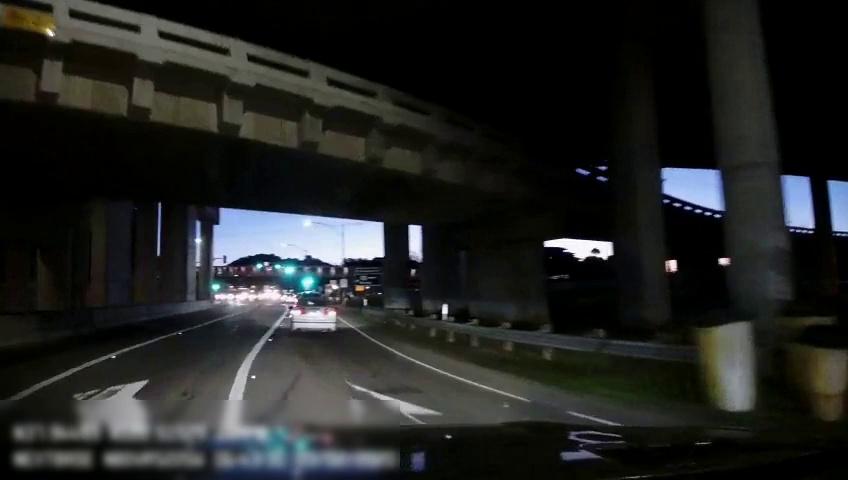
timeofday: Night
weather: Other
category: Drivable Space
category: Vehicles | Car
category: Lanes | Alternate Lane
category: Lanes | Alternate Lane
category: Lanes | Alternate Lane